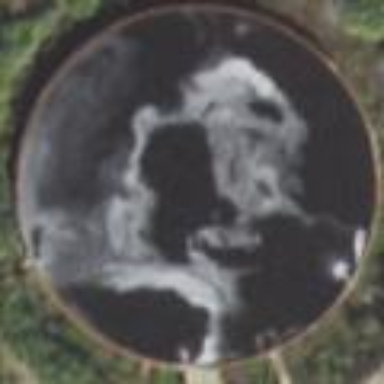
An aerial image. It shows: Storage tank that is man-made.